Question: This is the code I have so far:
'''
public partial class Form2 : Form
{
public Double X;
public Form2()
{
InitializeComponent();
}
private void button2_Click(object sender, EventArgs e)
{
if(textBox1.Text != "")
X = Convert.ToDouble(textBox1.Text);
X *= 0.001;
label3.Text = "metros";
}
private void button3_Click(object sender, EventArgs e)
{
if (textBox1.Text != "")
X = Convert.ToDouble(textBox1.Text);
X *= 0.62;
label3.Text = "milhas";
}
private void button4_Click(object sender, EventArgs e)
{
if (textBox1.Text != "")
X = Convert.ToDouble(textBox1.Text);
label3.Text = "quilometros";
}
private void button5_Click(object sender, EventArgs e)
{
if (textBox1.Text != "")
X = Convert.ToDouble(textBox1.Text);
X *= 3280,84;
label3.Text = "pes";
}
private void button6_Click(object sender, EventArgs e)
{
if (textBox1.Text != "")
X = Convert.ToDouble(textBox1.Text);
X *= 0.17998560115190784737;
label3.Text = "leguas";
}
private void button1_Click(object sender, EventArgs e)
{
textBox2.Text = Convert.ToString(X);
}
'''
This is how the window looks like:

What these do is, when you insert a value on textBox1 (the red one on the middle left of the window), you then select the measurement from the buttons on the right, this will convert the introduced value to kilometres and store it in the variable X and write the chosen measurment on a label to the right of the textBox1.
When you press the "Converter" button, (for now) I wanted the textBox2 to show X, however, this only works when I press "metros" or "pes", if I choose one of the other buttons for the conversion it will simply do nothing...
Does someone have any idea of what's wrong?
And also, side question, how do you select items from the comboBox?
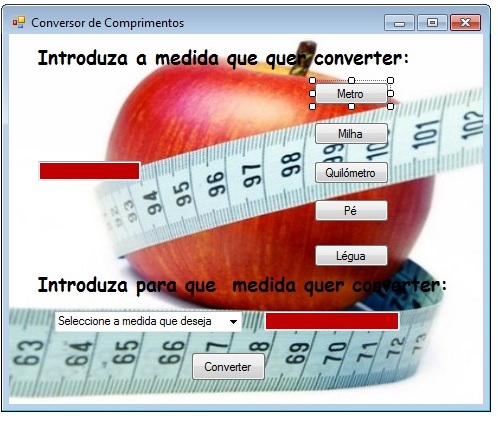
Answer: Firstly, 'if' statements only execute the very next statement if their condition is met:
'''
if(textBox1.Text != "")
X = Convert.ToDouble(textBox1.Text); // only run if 'if' is true
X *= 0.001; // always run
label3.Text = "metros"; // always run
'''
The if is associated with the next line. If you want all of the following code to be associated with the 'if', then you need to open a block:
'''
if(textBox1.Text != "")
{
X = Convert.ToDouble(textBox1.Text);
X *= 0.001;
label3.Text = "metros";
}
'''
To help guard against this, I would advise adopting a consistent style for single-line 'if' statements:
'''
if (something) SomeStatement(); // same line
if (something)
SomeStatement(); // indented
if (something)
{
SomeStatement(); // single statement block
}
'''
It's possible some of your buttons are not working because the link between the event handler methods and the events has been broken. You should open the designer and ensure that each of the buttons has a 'Click' handler assigned.
With respect to the combo-box part of your question: 'ComboBox.SelectedItem' allows you to get or set the selected item. Alternatively you can use 'ComboBox.SelectedIndex' to get or set the index of the item that is selected.